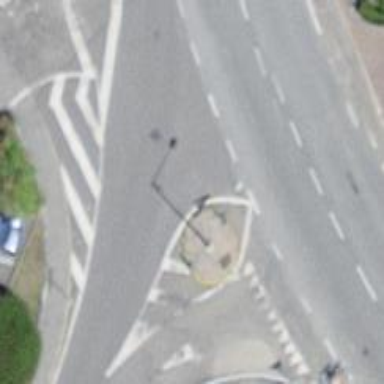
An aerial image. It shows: Road with "give way" sign.